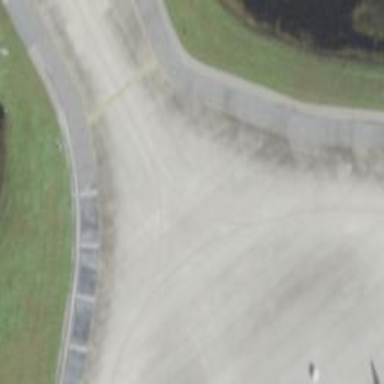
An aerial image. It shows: View of taxiway at the airport.